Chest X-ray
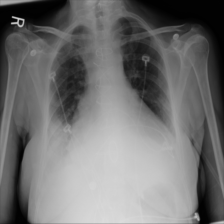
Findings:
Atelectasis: negative
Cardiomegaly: negative
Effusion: negative
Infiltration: negative
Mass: negative
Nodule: negative
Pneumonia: negative
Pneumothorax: negative
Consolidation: negative
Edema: negative
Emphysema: negative
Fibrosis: negative
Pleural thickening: negative
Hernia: negative